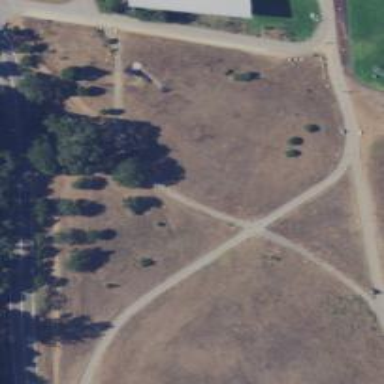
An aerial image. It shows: Disc golf tee.